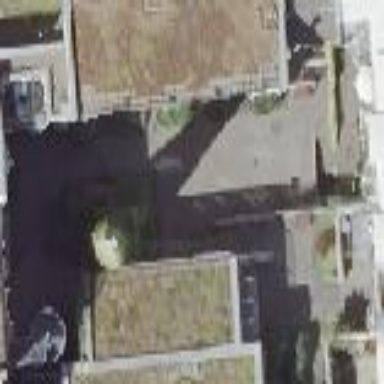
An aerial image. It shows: Courtyard that is man-made.